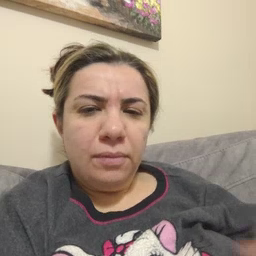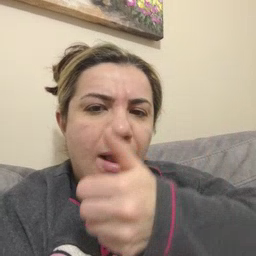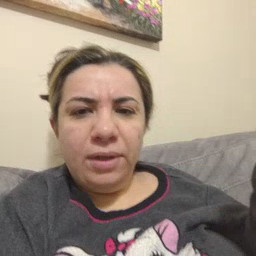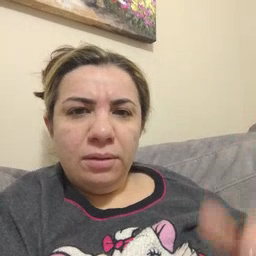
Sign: every